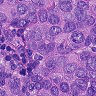
Metastatic tissue present: yes